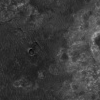
Atmospheric dust classification: not_dusty